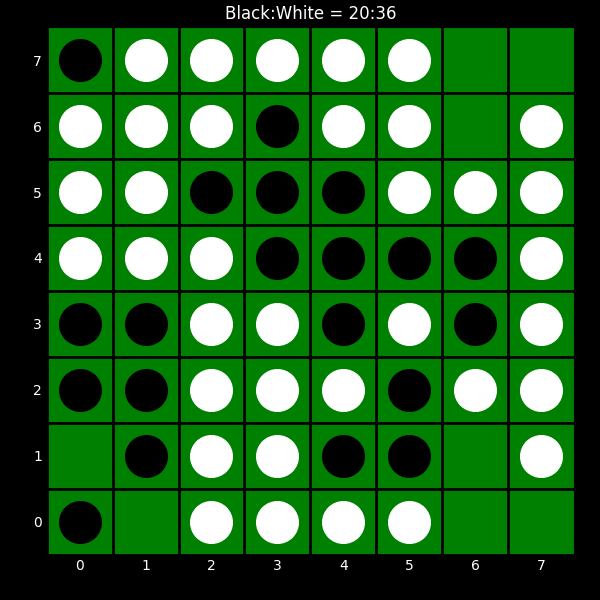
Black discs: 20
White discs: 36